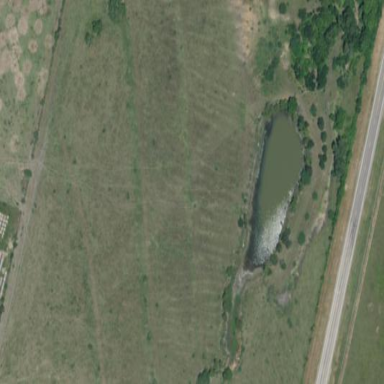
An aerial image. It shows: Reservoir.